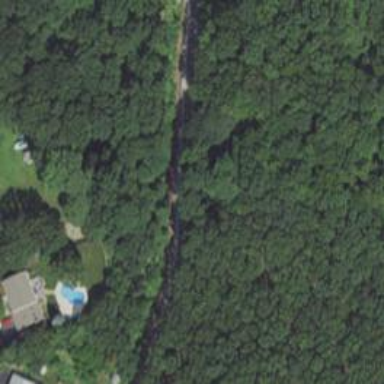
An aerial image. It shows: Culvert tunnel.